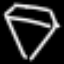
Label: diamond